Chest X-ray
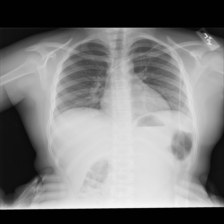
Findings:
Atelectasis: negative
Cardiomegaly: negative
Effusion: negative
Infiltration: negative
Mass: negative
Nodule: negative
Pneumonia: negative
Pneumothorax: negative
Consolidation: negative
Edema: negative
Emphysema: negative
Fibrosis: negative
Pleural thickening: negative
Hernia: negative